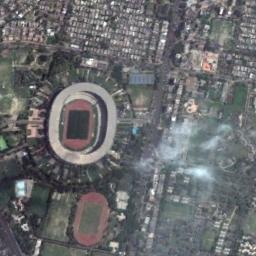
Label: stadium